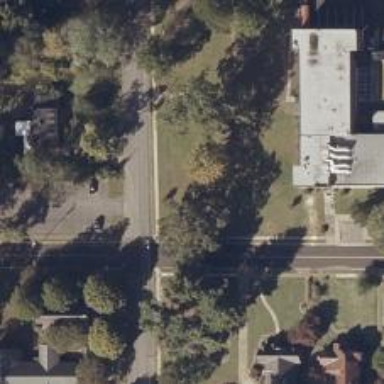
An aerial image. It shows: Park located in historic district.